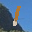
Label: 1